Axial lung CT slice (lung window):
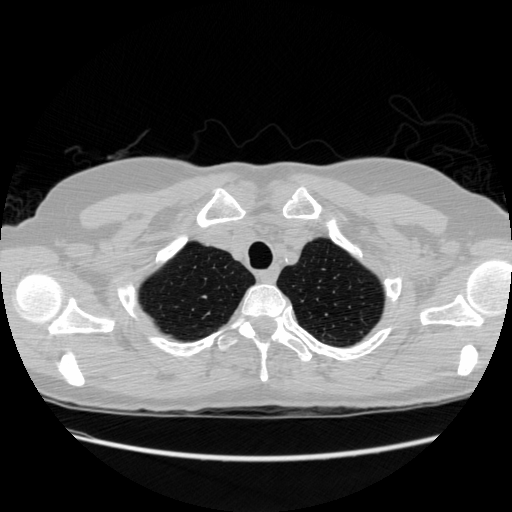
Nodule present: no